Question:
Given only 4 edge values boxed in red, if I want to find out value at f(1,2) and it's nearest 16 neighbours(not sure if itself can be included?) are show in the picture, can I assign 0 values to the unknown functions and perform bicubic interpolation to derive f(1,2)?
Subsequently, with f(1,2) value derived from above, I'd use it's value in addition to the known values to calculate other unknown values.
Is my concept wrong? Can someone teach me if I'm wrong? Thanks.
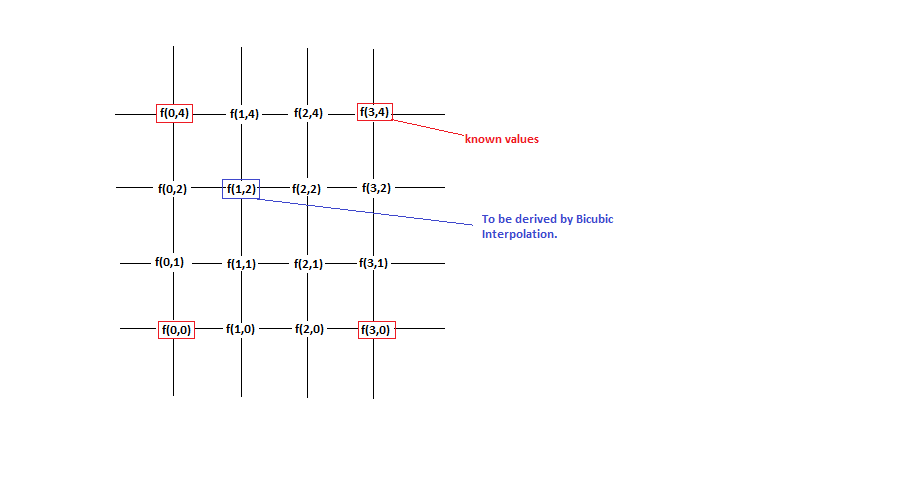
Answer: If your substitute 0 for your unknown values you'll end up with all values ridiculously close to zero. Don't substitute anything for the unknowns, use only the actually known values to fill in the rest.
For the filling in of the pixels, bicubic interpolation should work just fine even though you don't know all the neighbours. There is just less information. The wikipedia articles about <URL>.